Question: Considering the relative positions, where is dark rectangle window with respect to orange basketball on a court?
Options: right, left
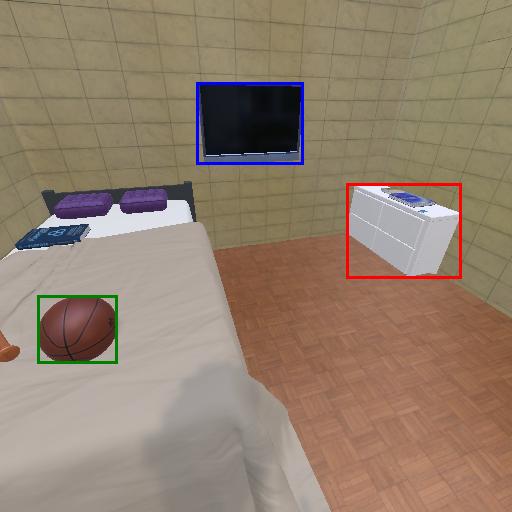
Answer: right